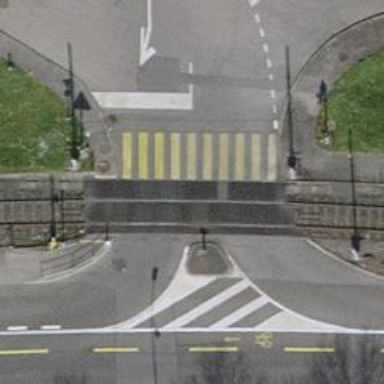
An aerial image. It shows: Level crossing with double half barrier.